Question: I am reading the following documentation: <URL>
I have managed to successfully calibrate the camera obtaining the camera matrix and the distortion matrix.
I had two sub-questions:
1) How do I use the distortion matrix as I don't know 'r'?

2) For all the views I have the rotation and translation vectors which transform the object points (given in the model coordinate space) to the image points (given in the world coordinate space). So a total of 6 coordinates per image(3 rotational, 3 translational). How do I make use of this information to obtain the rotational-translational matrix?
Any help would be appreciated. Thanks!
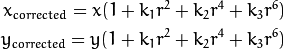
Answer: Answers in order:
1) "r" is the pixel's radius with respect to the distortion center. That is:
'''
r = sqrt((x - x_c)^2 + (y - y_c)^2)
'''
where (x_c, y_c) is the center of the nonlinear distortion (i.e. the point in the image that has zero nonlinear distortion. This is usually (and approximately) identified with the principal point, i.e. the intersection of the camera focal axis with the image plane. The coordinates of the principal point are in the 3rd column of the matrix of the camera intrinsic paramers.
2) Use <URL> to convert between rotation vectors and rotation matrices.